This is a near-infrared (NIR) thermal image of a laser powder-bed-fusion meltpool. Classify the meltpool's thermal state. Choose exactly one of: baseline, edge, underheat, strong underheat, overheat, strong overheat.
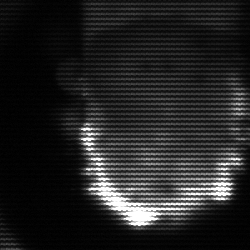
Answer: baseline